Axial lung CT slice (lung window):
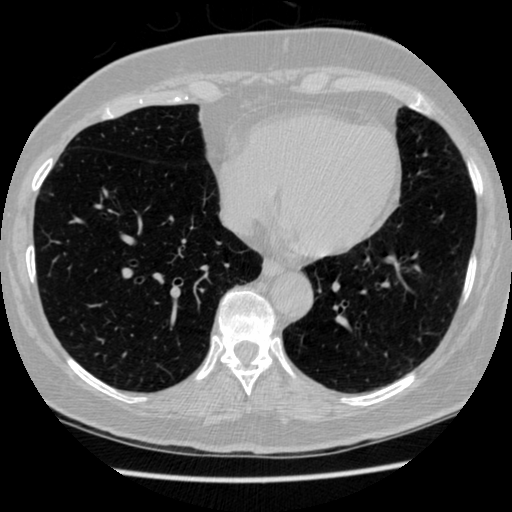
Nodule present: no